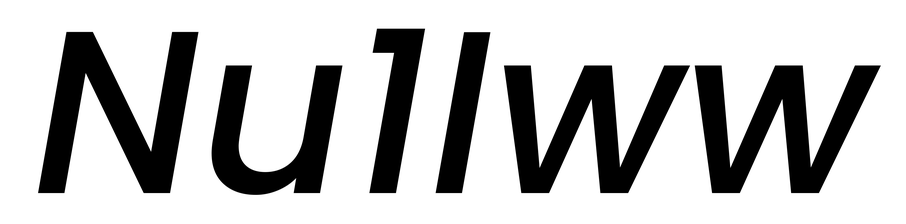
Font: Poppins-MediumItalic